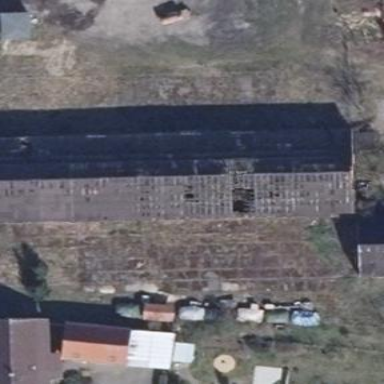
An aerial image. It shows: Barn.